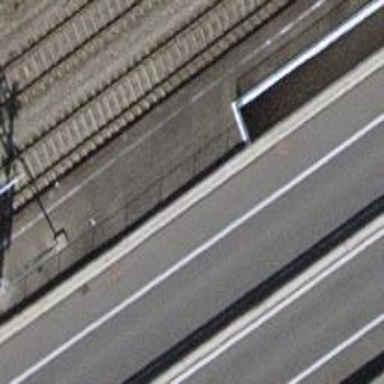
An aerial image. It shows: Footway tunnel.